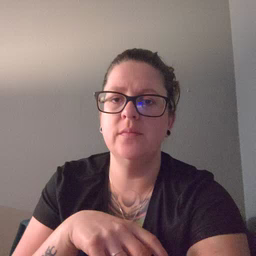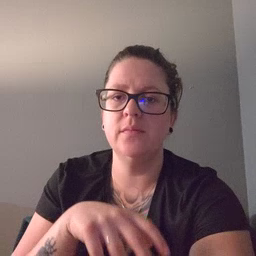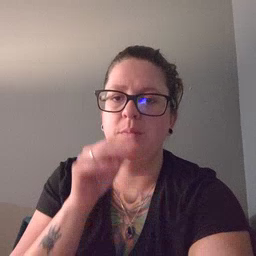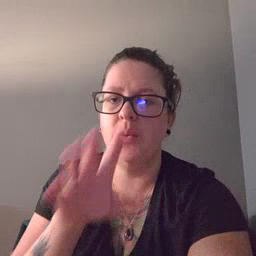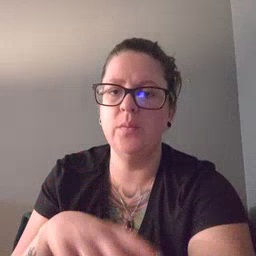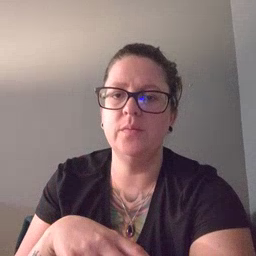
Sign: blow